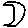
Label: moon